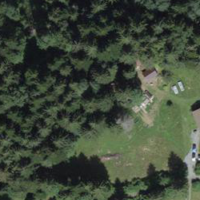
EUNIS habitat code: 43
Species observed at this site:
Corvus corone